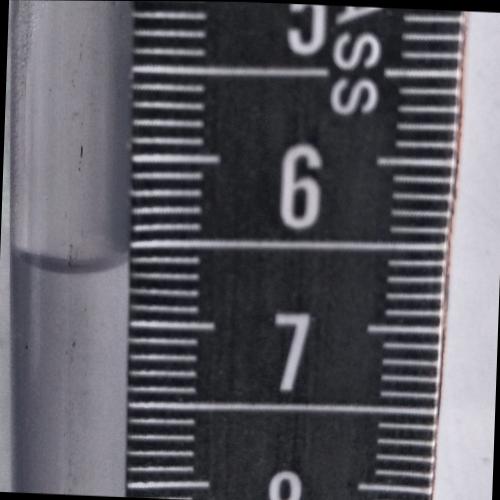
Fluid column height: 6.7 cm